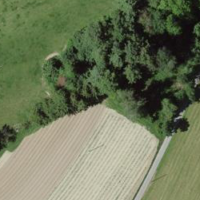
EUNIS habitat code: 41
Species observed at this site:
Quercus rubra